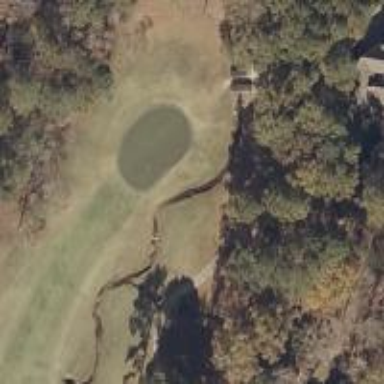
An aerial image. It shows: Golf hole.